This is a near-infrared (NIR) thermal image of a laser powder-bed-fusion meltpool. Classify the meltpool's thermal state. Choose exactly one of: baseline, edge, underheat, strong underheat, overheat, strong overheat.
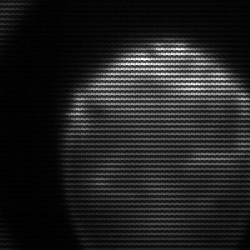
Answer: edge